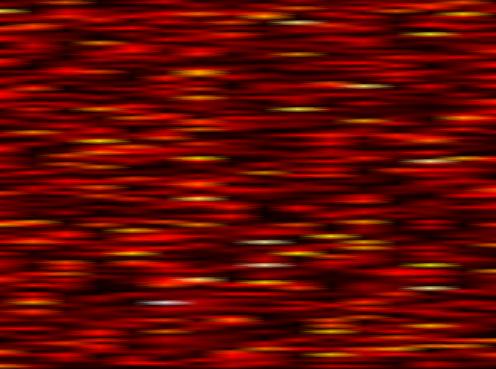
Label: WOLA